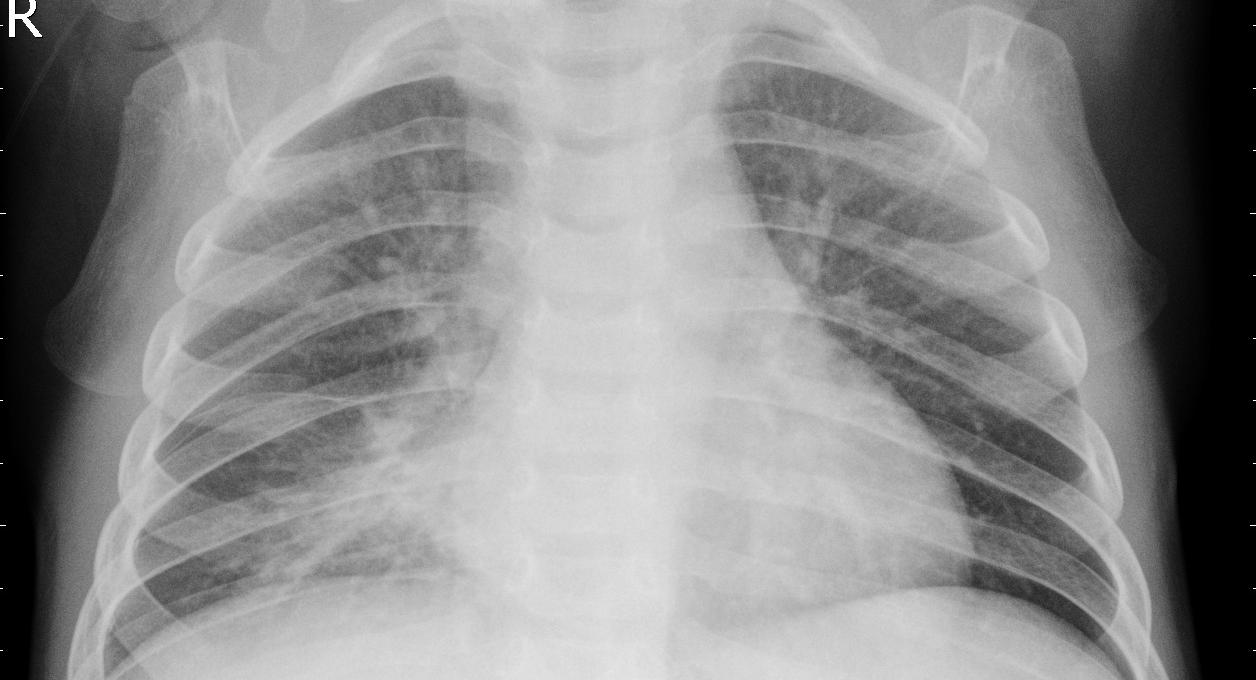
Diagnosis: PNEUMONIA